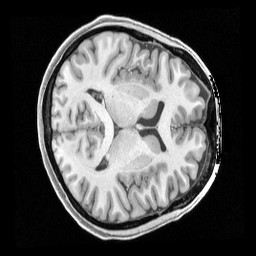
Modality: T1w
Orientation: axial
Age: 24
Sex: female
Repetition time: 2.4 s
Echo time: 0.00222 s